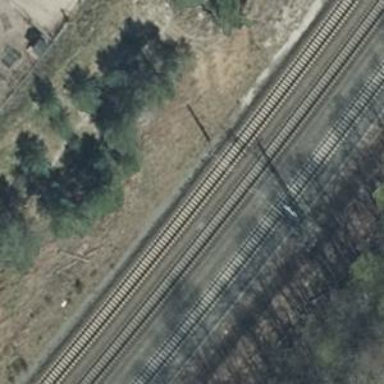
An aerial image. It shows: Railway milestone with catenary mast.